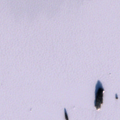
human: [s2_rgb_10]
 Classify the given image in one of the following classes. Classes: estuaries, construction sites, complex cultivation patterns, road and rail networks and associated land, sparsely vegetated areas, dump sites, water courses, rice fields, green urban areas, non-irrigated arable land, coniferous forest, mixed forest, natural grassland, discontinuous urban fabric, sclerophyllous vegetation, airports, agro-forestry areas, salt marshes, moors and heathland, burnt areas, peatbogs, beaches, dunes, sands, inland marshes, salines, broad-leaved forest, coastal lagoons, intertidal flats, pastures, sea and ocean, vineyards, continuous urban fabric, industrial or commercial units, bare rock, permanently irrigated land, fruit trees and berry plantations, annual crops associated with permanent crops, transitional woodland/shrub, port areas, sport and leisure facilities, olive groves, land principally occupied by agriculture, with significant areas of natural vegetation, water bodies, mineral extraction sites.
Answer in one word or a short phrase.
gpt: water bodies